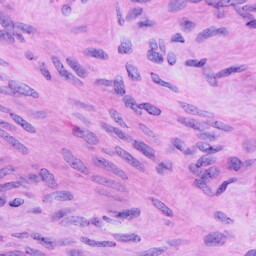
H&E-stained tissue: Cervix